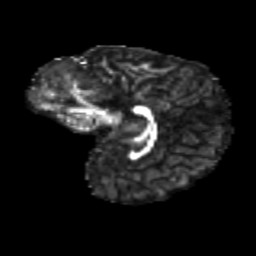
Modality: FA
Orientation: sagittal
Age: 9
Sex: male
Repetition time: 9.5 s
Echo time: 0.089 s